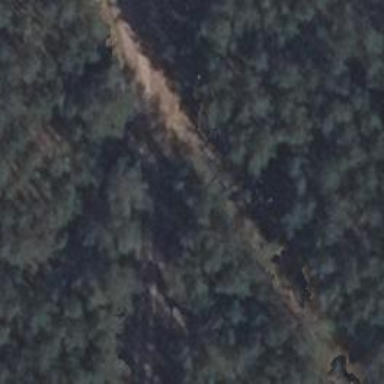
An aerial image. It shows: Track with grade 4 track type.